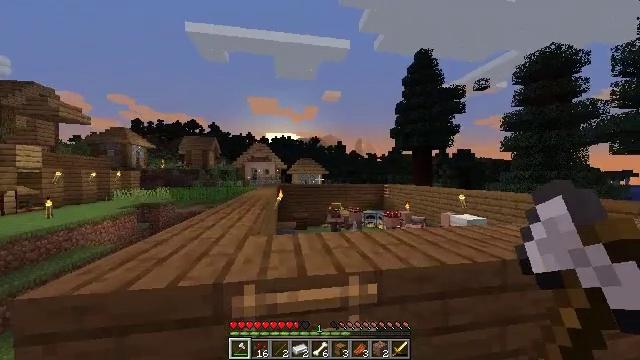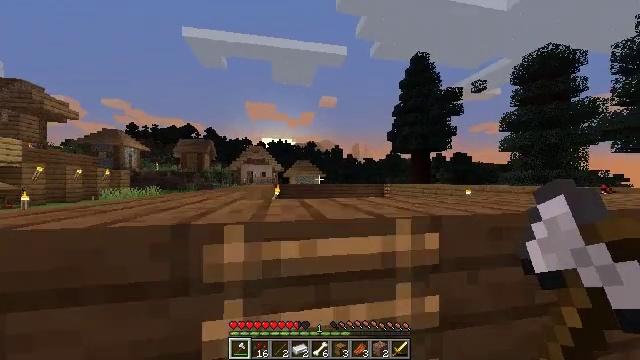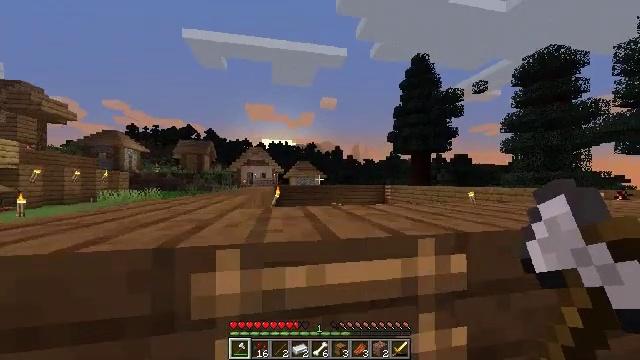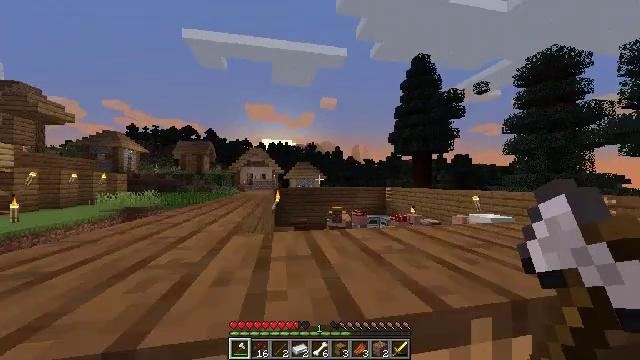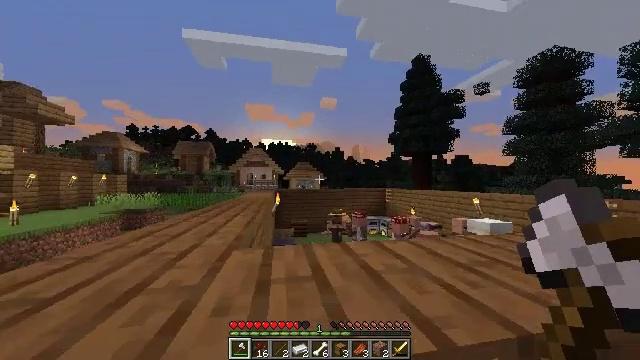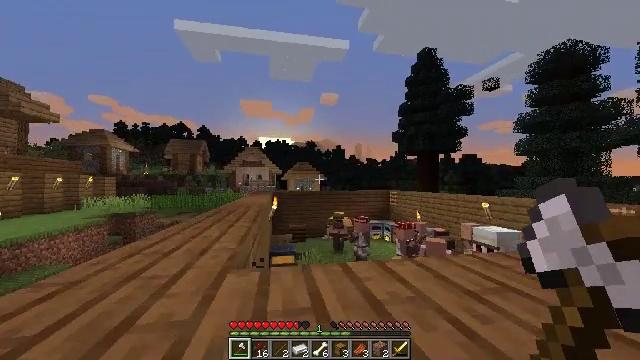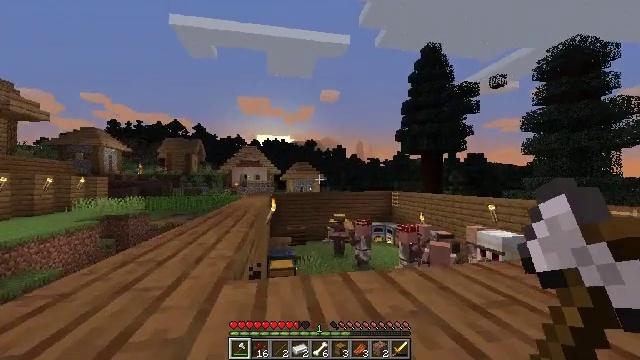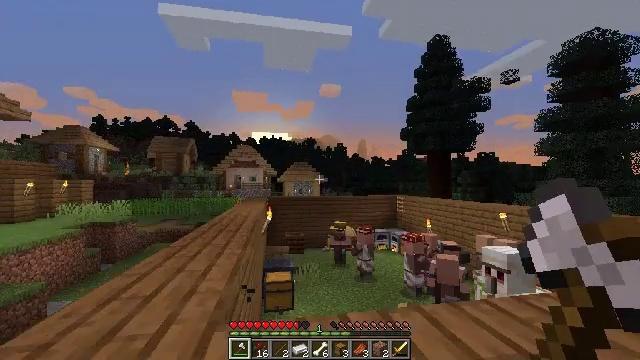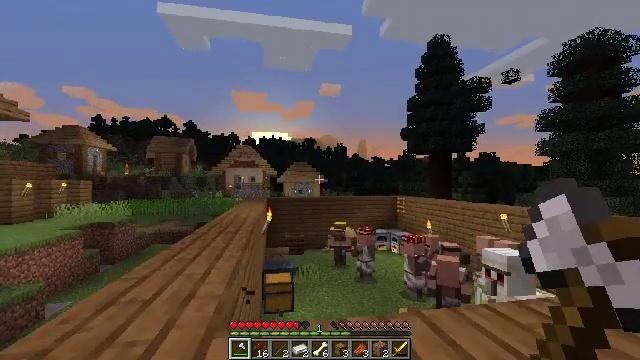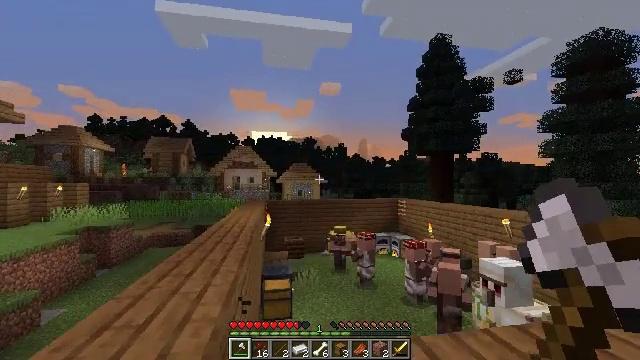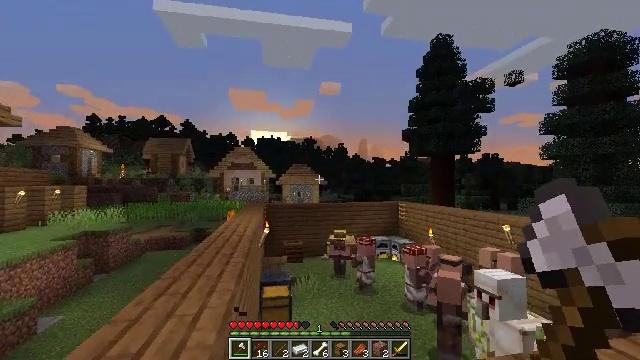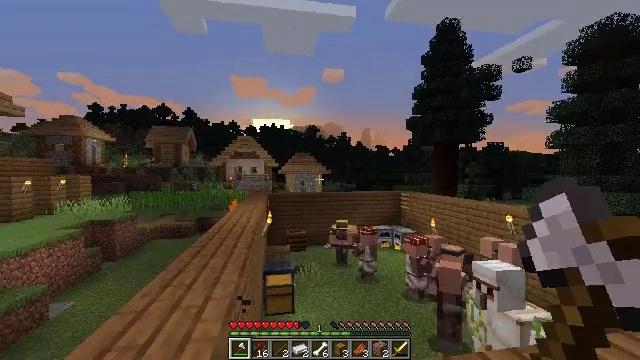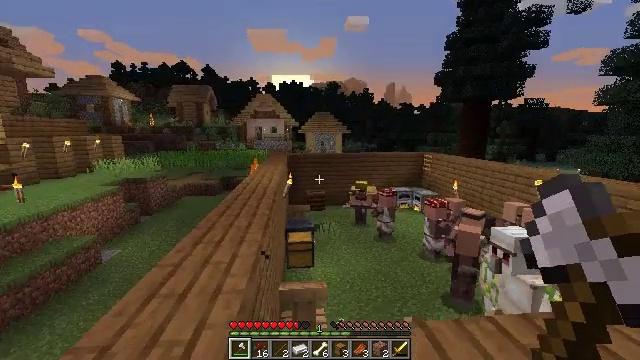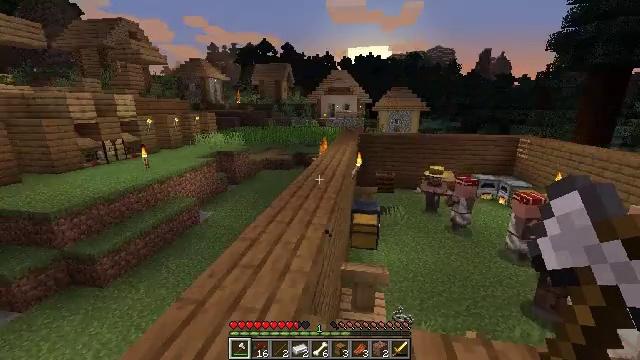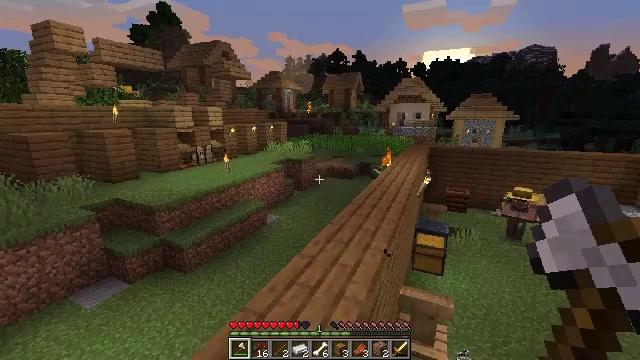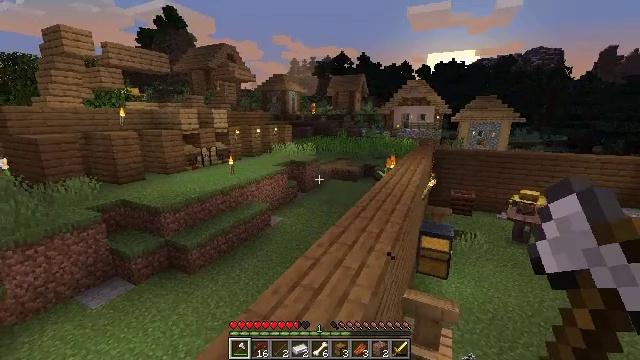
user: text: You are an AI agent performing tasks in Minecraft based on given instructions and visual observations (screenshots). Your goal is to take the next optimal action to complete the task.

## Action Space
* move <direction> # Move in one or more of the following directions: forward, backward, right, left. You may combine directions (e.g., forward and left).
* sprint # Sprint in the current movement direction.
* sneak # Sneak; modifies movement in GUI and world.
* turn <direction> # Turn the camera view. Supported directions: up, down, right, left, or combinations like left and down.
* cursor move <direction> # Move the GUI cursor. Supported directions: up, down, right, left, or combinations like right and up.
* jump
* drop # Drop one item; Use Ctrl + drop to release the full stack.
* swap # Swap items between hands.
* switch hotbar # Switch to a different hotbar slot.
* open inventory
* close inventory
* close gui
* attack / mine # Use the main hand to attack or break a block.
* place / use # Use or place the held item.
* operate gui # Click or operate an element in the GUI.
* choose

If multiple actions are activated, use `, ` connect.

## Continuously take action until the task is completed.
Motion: motion action
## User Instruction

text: Hunt the zombie.
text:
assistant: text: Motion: move forward, sprint, turn up, jump
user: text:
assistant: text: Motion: move forward, sprint, jump
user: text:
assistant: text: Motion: move forward, sprint, jump
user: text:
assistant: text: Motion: move forward, sprint, jump
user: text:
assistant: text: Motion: move forward, sprint, jump
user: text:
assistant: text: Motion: move forward, sprint, jump
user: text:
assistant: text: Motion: move forward, sprint, jump
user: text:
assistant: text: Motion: move forward, sprint, jump
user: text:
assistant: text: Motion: move forward, sprint, jump
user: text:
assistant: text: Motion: move forward, sprint
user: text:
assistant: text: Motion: move forward, sprint, turn down
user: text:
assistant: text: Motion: move forward, sprint, turn left and down
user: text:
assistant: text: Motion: move forward, sprint, turn left and down
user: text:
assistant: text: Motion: move forward, sprint, turn left and up
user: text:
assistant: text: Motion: move forward, sprint
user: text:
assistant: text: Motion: move forward, sprint
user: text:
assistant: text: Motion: move forward, sprint, turn right, jump
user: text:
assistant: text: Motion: move forward, sprint, turn right and down, jump
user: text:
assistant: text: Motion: move forward, sprint, turn right and down, jump
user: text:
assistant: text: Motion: move forward, sprint, jump
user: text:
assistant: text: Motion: move forward, sprint, jump
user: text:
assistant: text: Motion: move forward, sprint, jump
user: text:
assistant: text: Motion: move forward, sprint, jump
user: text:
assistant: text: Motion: move forward, sprint, jump
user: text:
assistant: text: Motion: move forward, sprint, jump
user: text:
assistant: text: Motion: move forward, sprint, jump
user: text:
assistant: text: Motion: move forward, sprint, jump
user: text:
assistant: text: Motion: move forward, sprint, jump
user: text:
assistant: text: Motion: move forward, sprint, jump
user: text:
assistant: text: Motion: move forward, sprint, jump